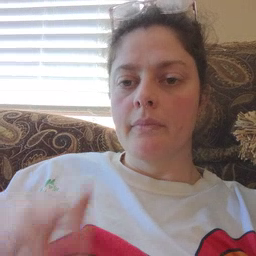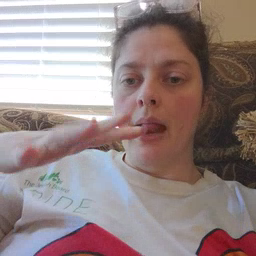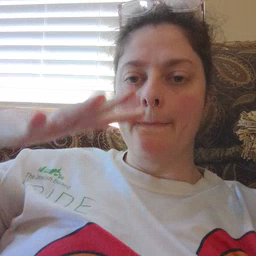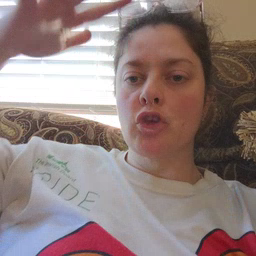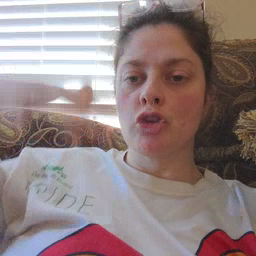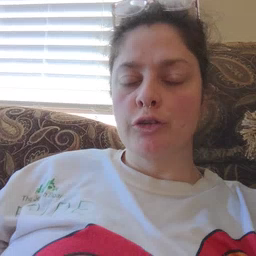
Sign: helicopter